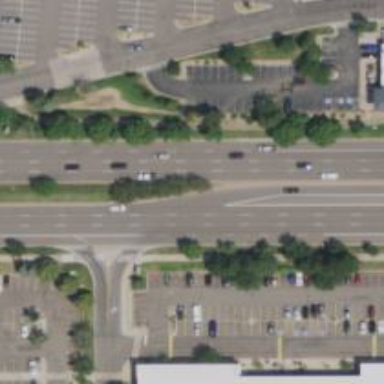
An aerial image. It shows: Primary link road with asphalt surface.